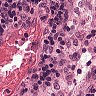
Metastatic tissue present: no